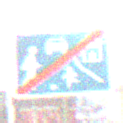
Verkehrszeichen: EndeVerkehrsberuhigterBereich
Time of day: MorningAfternoon
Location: Outdoor (Urban)
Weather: PartlyCloudy
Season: NotSpecified
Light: Natural